Field crop: tomato
Growth stage: 1
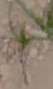
Species: cyperus